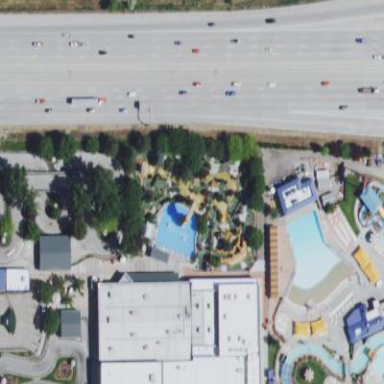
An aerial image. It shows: Miniature golf leisure land.